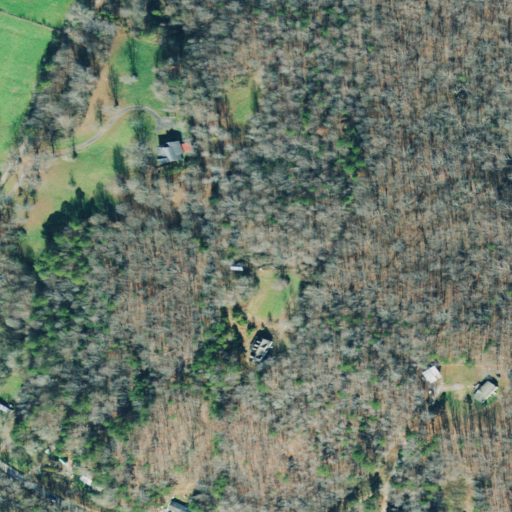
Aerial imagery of mountain in Tennessee named Suits Hill containing deciduous forest, mixed forest, open development, pasture, shrub, and evergreen forest